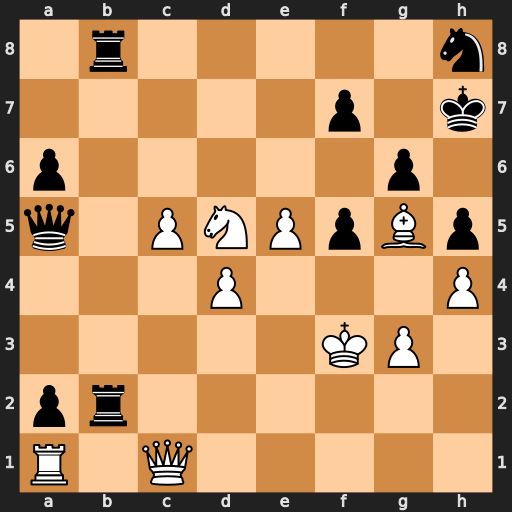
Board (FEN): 1r5n/5p1k/p5p1/q1PNPpBp/3P3P/5KP1/pr6/R1Q5
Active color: w
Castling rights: -
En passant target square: -
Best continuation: Nf6+ Kg7 Bh6#